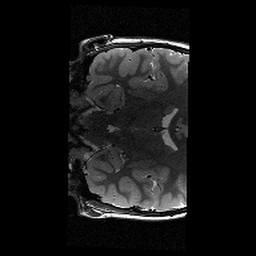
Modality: T2w
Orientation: coronal
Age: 11
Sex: male
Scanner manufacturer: siemens
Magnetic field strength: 3 T
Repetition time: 9.23 s
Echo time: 0.067 s